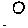
Label: circle